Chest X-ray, AP view. Patient: 49 years old, sex M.
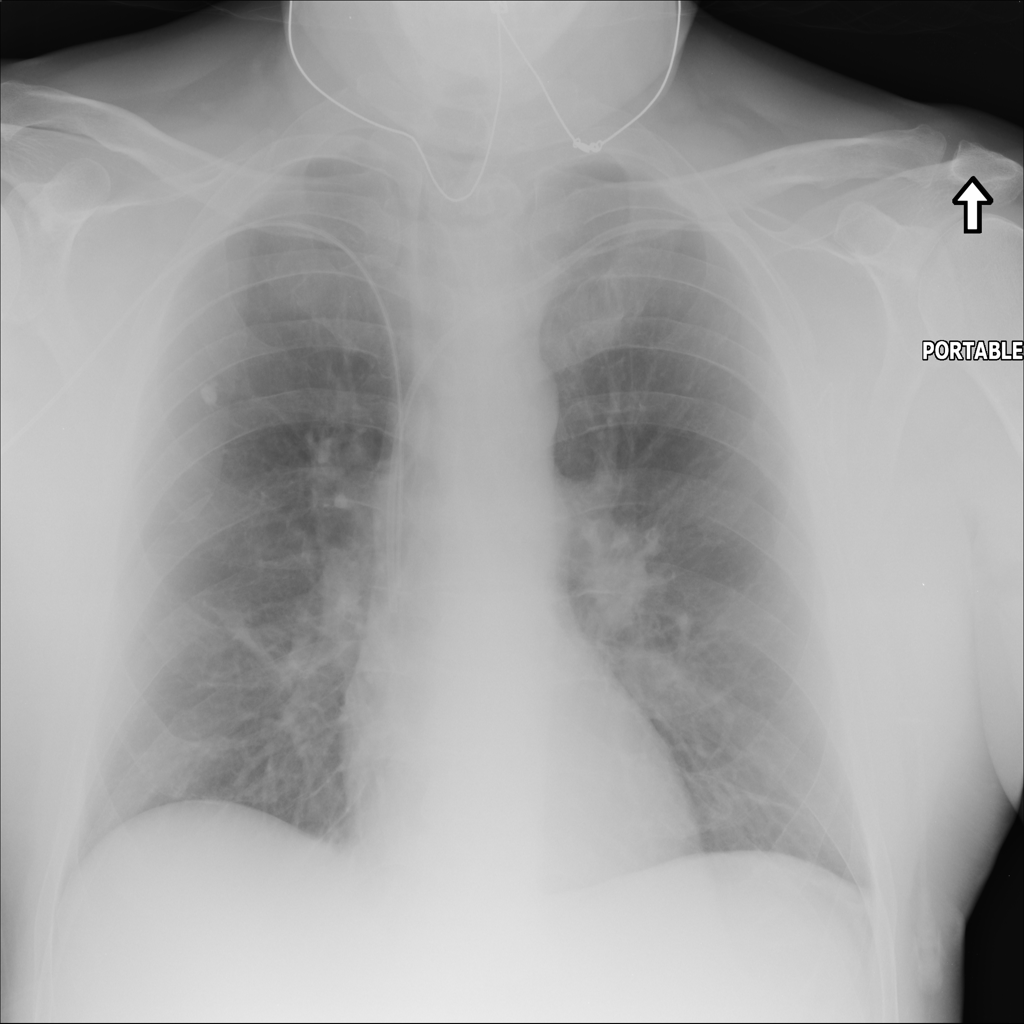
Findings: No Finding